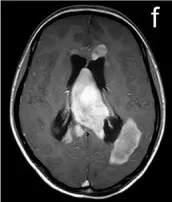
MRI of the brain and cervical spine documenting a significant progression of the tumefactive lesions. Follow-up examination after further 22 months. And contrast-enhanced axial T1-weighted images Extensive mass lesion located within the septum pellucidum finally caused the hydrocephalus by obstruction of the interventricular foramina; a significant dilatation of the lateral ventricles is seen on follow-up examination (d,f).
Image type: radiology (mri)